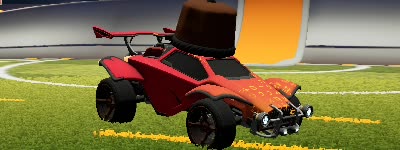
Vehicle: octane